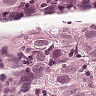
Metastatic tissue present: yes